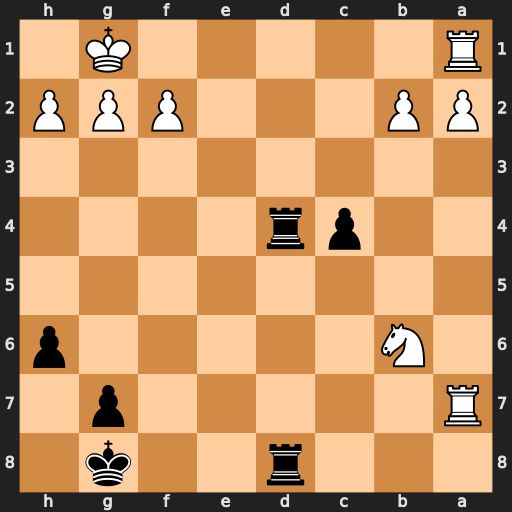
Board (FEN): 3r2k1/R5p1/1N5p/8/2pr4/8/PP3PPP/R5K1
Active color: b
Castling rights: -
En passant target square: -
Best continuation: Rd1+ Rxd1 Rxd1#